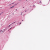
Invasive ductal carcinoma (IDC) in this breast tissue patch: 0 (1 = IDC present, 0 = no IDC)